Interaction volume radius: 10 \u00c5
Interaction volume height: 30 \u00c5
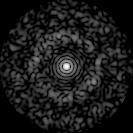
Disorder parameter: 0.8161